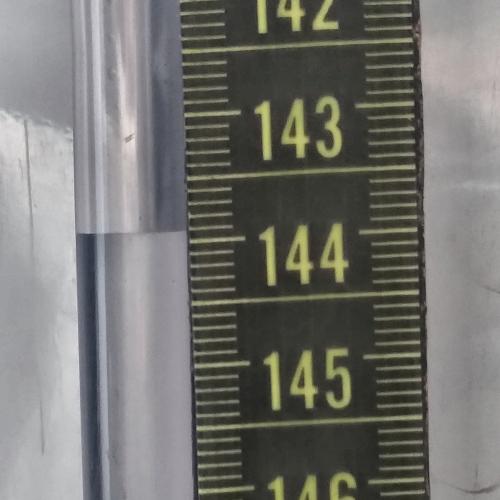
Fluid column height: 143.9 cm